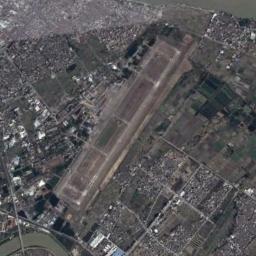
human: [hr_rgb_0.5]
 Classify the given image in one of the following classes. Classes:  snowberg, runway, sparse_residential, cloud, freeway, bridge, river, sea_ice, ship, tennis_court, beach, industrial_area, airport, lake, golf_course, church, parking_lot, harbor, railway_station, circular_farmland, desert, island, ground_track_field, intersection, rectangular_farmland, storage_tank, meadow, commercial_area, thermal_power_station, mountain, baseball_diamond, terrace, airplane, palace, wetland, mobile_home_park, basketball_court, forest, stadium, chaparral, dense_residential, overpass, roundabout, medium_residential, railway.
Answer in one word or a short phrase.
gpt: airport